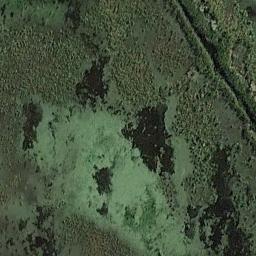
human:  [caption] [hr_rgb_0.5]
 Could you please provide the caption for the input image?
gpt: Many waters of different sizes and shapes are surrounded by wetlands .

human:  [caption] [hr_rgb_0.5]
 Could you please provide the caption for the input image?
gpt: The surface of the lake in a wetland is covered with a large dense dark green and light green mixed plants .

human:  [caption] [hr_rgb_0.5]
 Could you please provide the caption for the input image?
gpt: The wetland consists of green plants and water .

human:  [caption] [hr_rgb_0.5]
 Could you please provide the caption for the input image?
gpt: There is a crescent-shaped lake in this wetland .

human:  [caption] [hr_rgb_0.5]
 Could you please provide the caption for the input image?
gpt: There are many green plants and some water areas on the wetland .